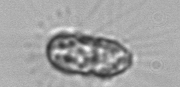
Label: Corethron_hystrix